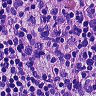
Metastatic tissue present: yes